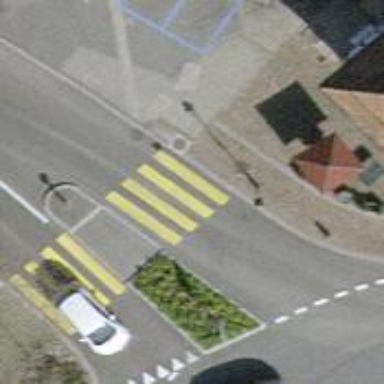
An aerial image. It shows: Zebra crossing on the road.